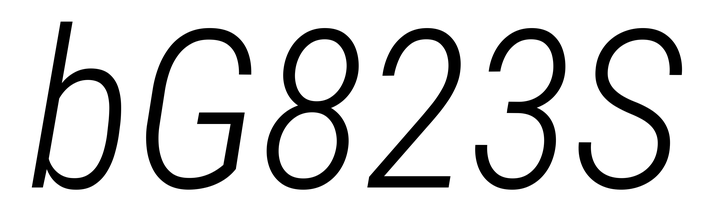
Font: Roboto-Italic_Condensed_Light_Italic